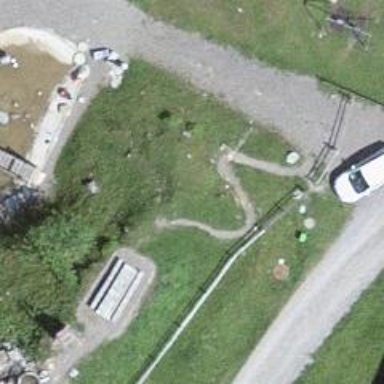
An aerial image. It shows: BBQ amenity.